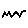
Label: zigzag